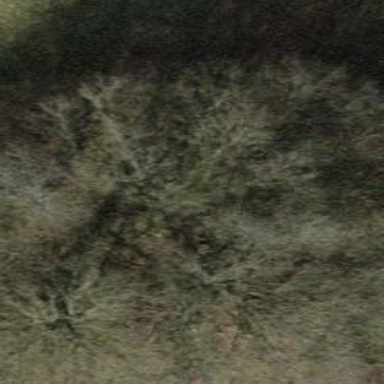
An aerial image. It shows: Beautiful woodland area.